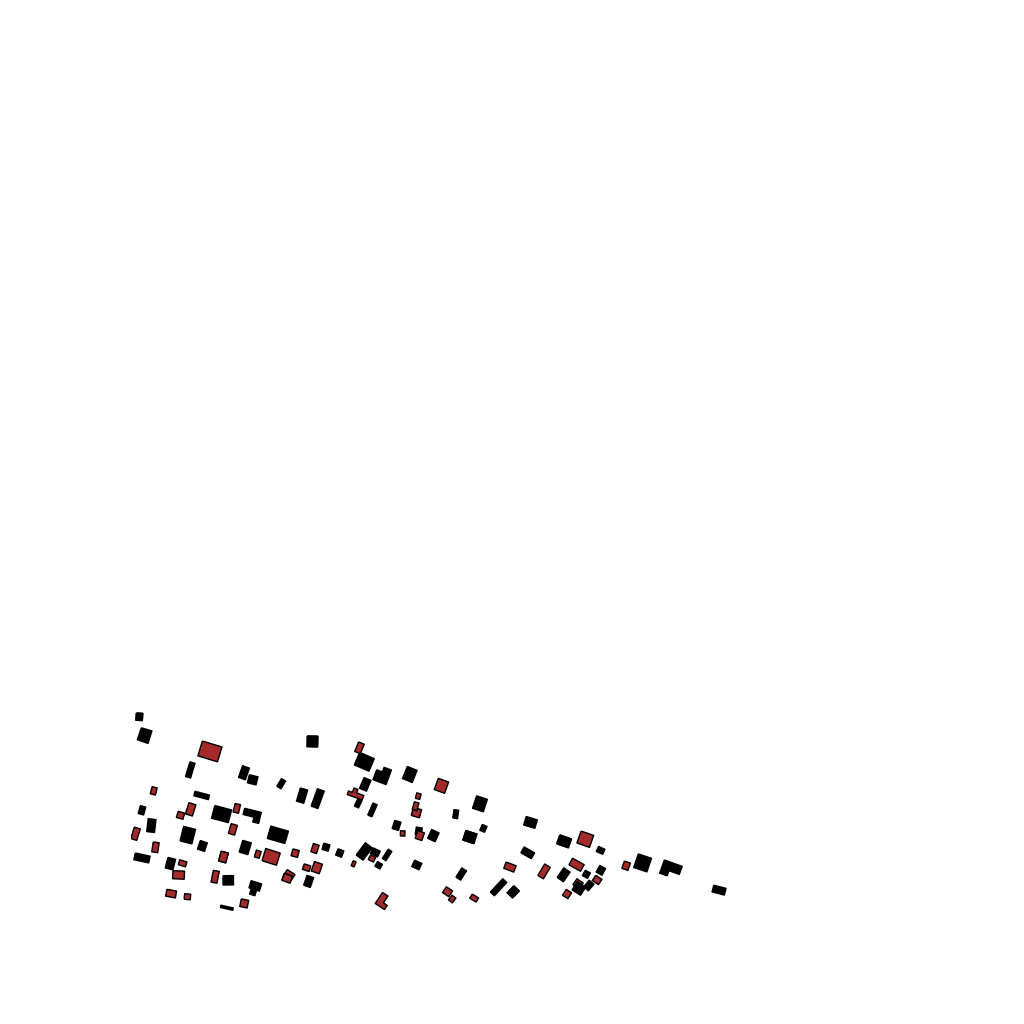
Tags: overhead vector_map, recreation, residential, individual_rise, density_2, Building, Facility, 1.0 km²